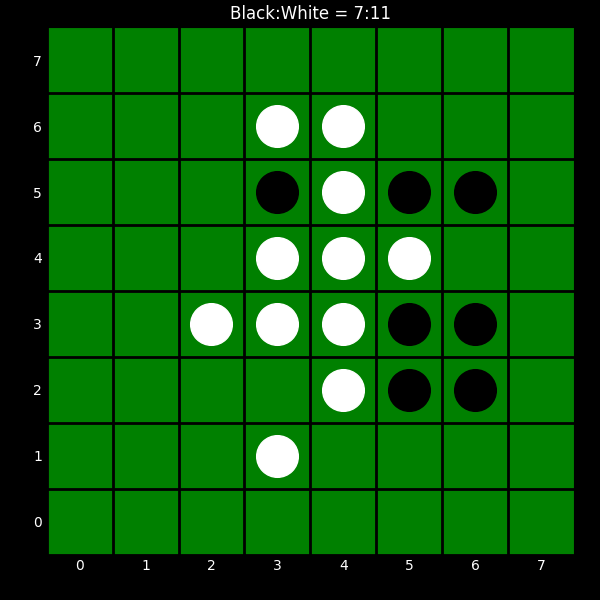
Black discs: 7
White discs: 11